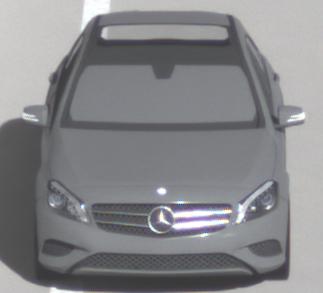
Make: Mercedes-Benz
Model: A 180
Detailed model: A-Class (176)
Model produced from: 2012/09
Model produced until: 2015/07
Doors: 5
Color: gray
Road condition: dry road
Daytime: morning or afternoon
Contrast: high contrast